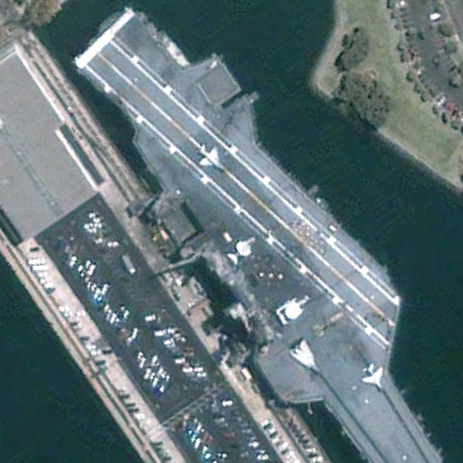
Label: aircraft_carrier